Question: I'd like to make a boxplot with mean instead of median. Moreover, I would like the line to stop at 5% (lower) end 95% (upper) quantile. Here the code;
'''
ggplot(data, aes(x=Cement, y=Mean_Gap, fill=Material)) +
geom_boxplot(fatten = NULL,aes(fill=Material), position=position_dodge(.9)) +
xlab("Cement") + ylab("Mean cement layer thickness") +
stat_summary(fun=mean, geom="point", aes(group=Material), position=position_dodge(.9),color="black")
'''
I'd like to change 'geom' to 'errorbar', but this doesn't work. I tried 'middle = mean(Mean_Gap)', but this doesn't work either. I tried 'ymin = quantile(y,0.05)', but nothing was changing. Can anyone help me?
The standard boxplot using ggplot. fill is Material:

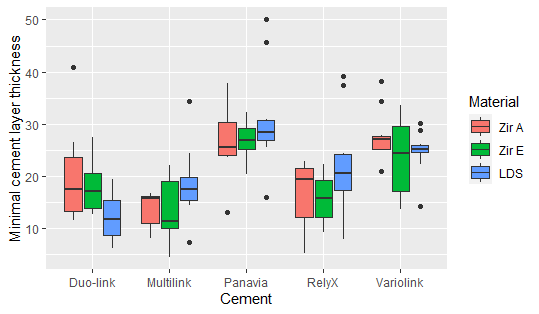
Answer: Here is how you can create the boxplot using custom parameters for the box and whiskers. It's the solution shown by @lukeA in <URL>, but this one will also show you how to make several boxes by groups.
The R built-in data set called "ToothGrowth" is similar to your data structure so I will use that as an example. We will plot the length of tooth growth ('len') for each vitamin C supplement group ('supp'), separated/filled by dosage level ('dose').
'''
# "ToothGrowth" at a glance
head(ToothGrowth)
# len supp dose
#1 4.2 VC 0.5
#2 11.5 VC 0.5
#3 7.3 VC 0.5
#4 5.8 VC 0.5
#5 6.4 VC 0.5
#6 10.0 VC 0.5
library(dplyr)
# recreate the data structure with specific "len" coordinates to plot for each group
df <- ToothGrowth %>%
group_by(supp, dose) %>%
summarise(
y0 = quantile(len, 0.05),
y25 = quantile(len, 0.25),
y50 = mean(len),
y75 = quantile(len, 0.75),
y100 = quantile(len, 0.95))
df
## A tibble: 6 x 7
## Groups: supp [2]
# supp dose y0 y25 y50 y75 y100
# <fct> <dbl> <dbl> <dbl> <dbl> <dbl> <dbl>
#1 OJ 0.5 8.74 9.7 13.2 16.2 19.7
#2 OJ 1 16.8 20.3 22.7 25.6 26.9
#3 OJ 2 22.7 24.6 26.1 27.1 30.2
#4 VC 0.5 4.65 5.95 7.98 10.9 11.4
#5 VC 1 14.0 15.3 16.8 17.3 20.8
#6 VC 2 19.8 23.4 26.1 28.8 33.3
# boxplot using the mean for the middle and 95% quantiles for the whiskers
ggplot(df, aes(supp, fill = as.factor(dose))) +
geom_boxplot(
aes(ymin = y0, lower = y25, middle = y50, upper = y75, ymax = y100),
stat = "identity"
) +
labs(y = "len", title = "Boxplot with Mean Middle Line") +
theme(plot.title = element_text(hjust = 0.5))
'''
<URL>
In the figure above, the boxplot on the left is the standard boxplot with regular median line and regular min/max whiskers. The boxplot on the right uses the mean middle line and 5%/95% quantile whiskers.